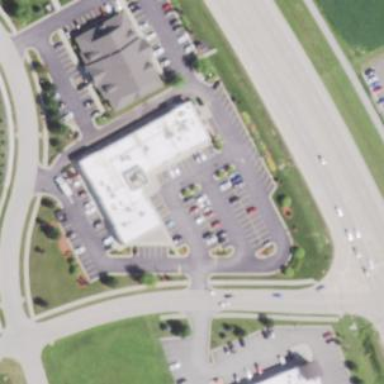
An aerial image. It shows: Commercial building.